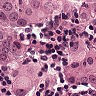
Metastatic tissue present: yes